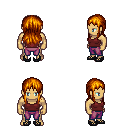
a pixel art fantasy rpg character, male body template, human, tanned skin, maroon pirate shirt, magenta pants, dark blonde unkempt hairstyle, ghillies, four views (front, back, left, right), 2x2 character sprite sheet, small pixel art, hard edges, no anti-aliasing